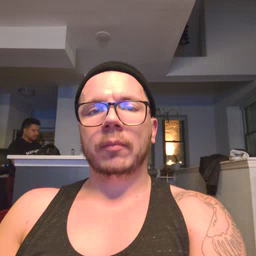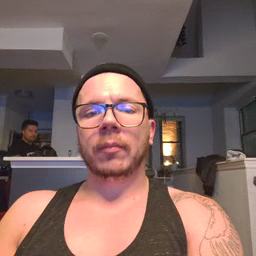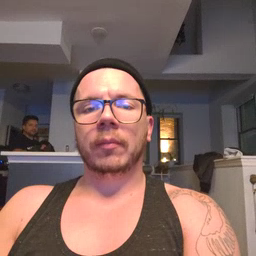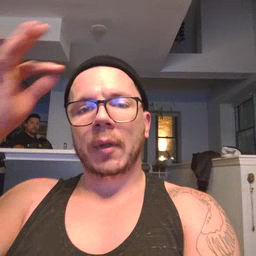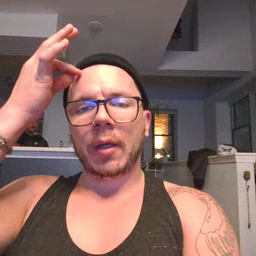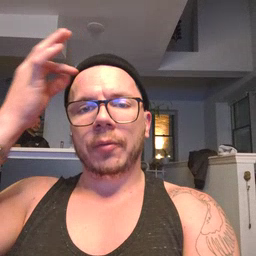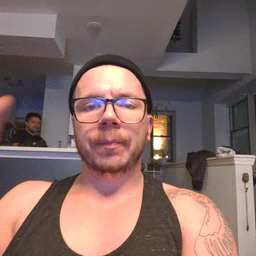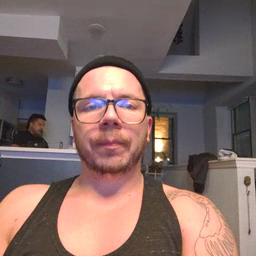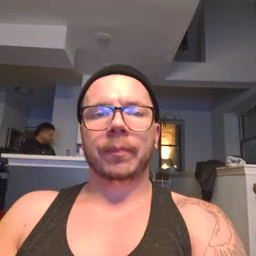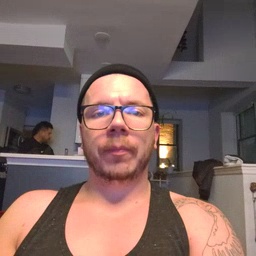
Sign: hair